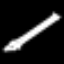
Label: pencil